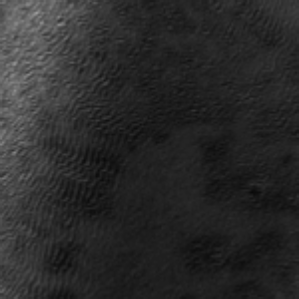
Label: frost